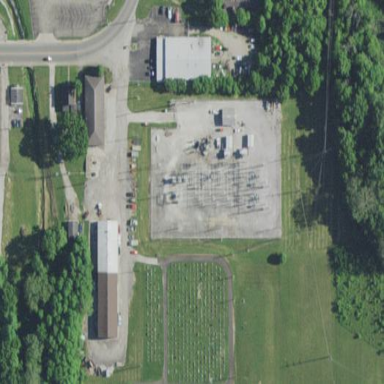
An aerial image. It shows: Power substation.